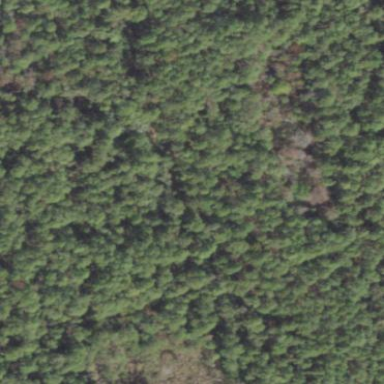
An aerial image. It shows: Woodland with needle-leaved trees.